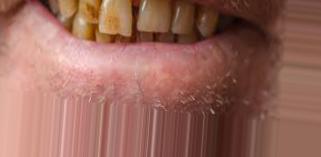
Condition: Tooth Discoloration